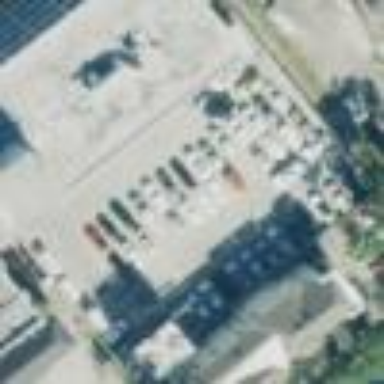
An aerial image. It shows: Multi-storey parking building.